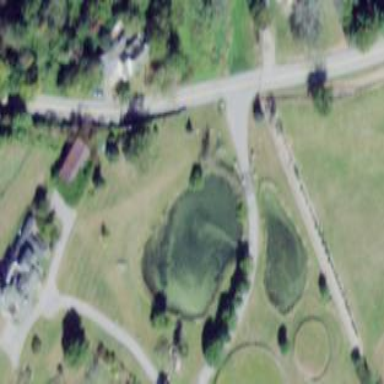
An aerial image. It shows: Peaceful pond surrounded by nature.